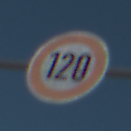
Verkehrszeichen: Geschwindigkeit120
Umgebung: Outdoor, Nature
Tageszeit: Midday
Wetter: Clear
Licht: Natural
Jahreszeit: NotSpecified
Kontrast: HighContrast